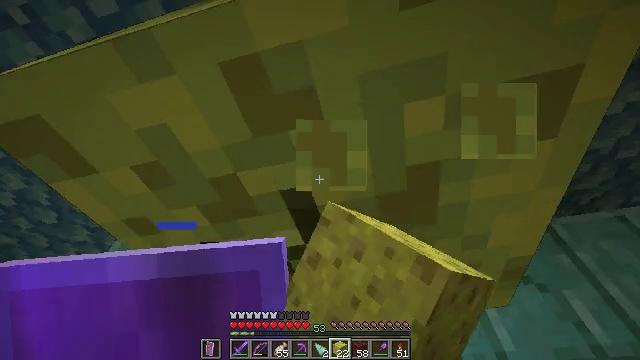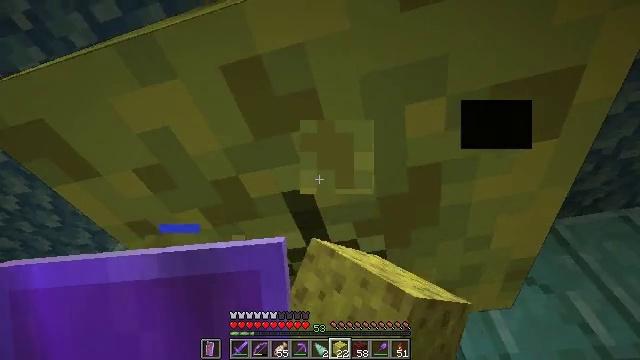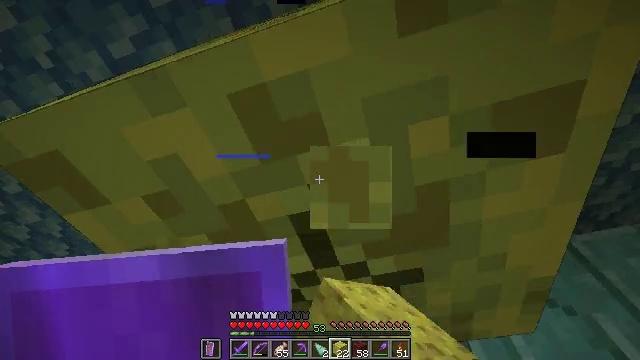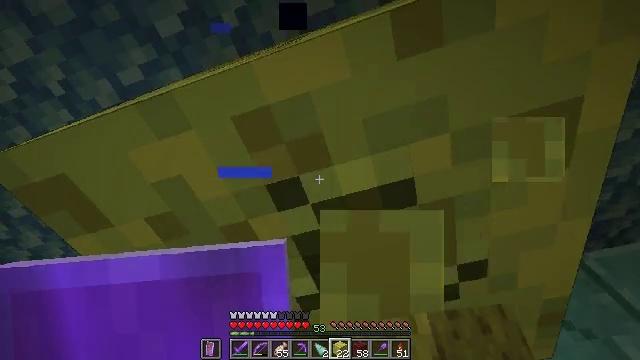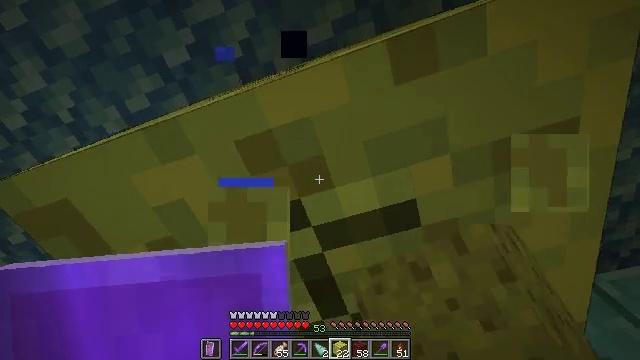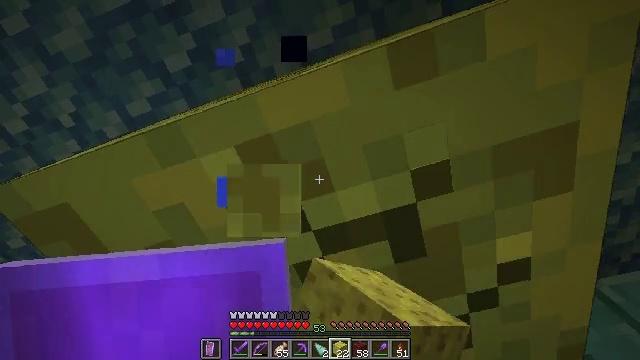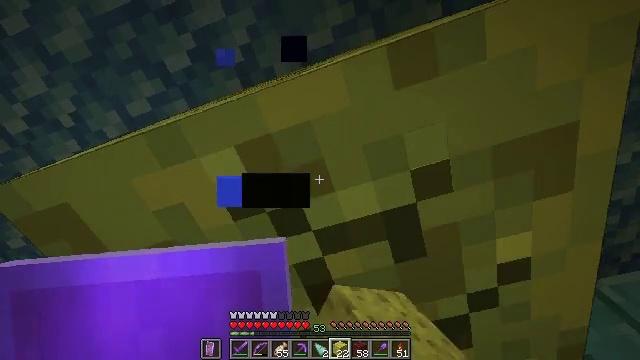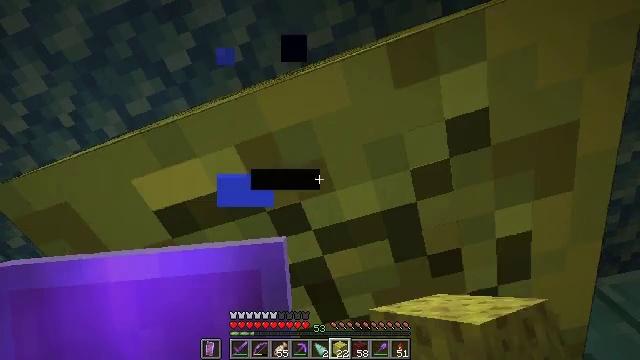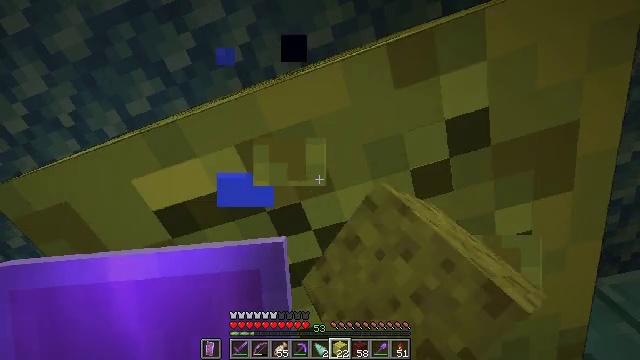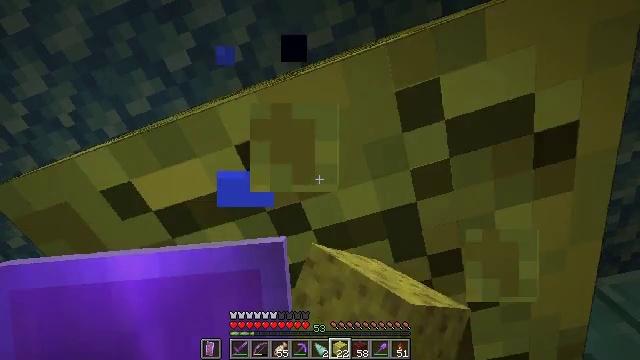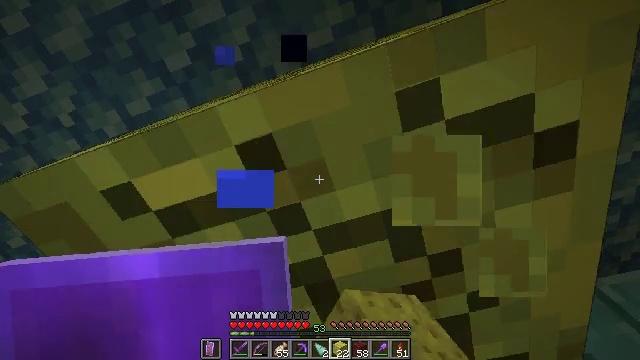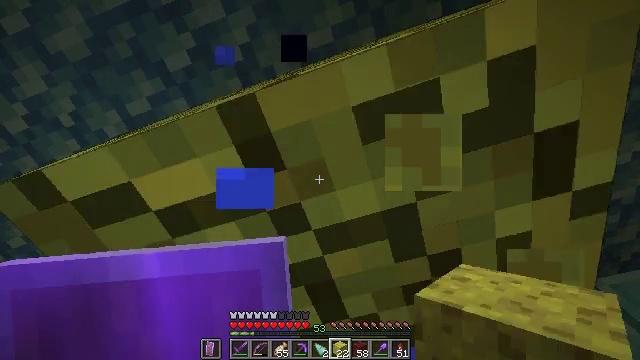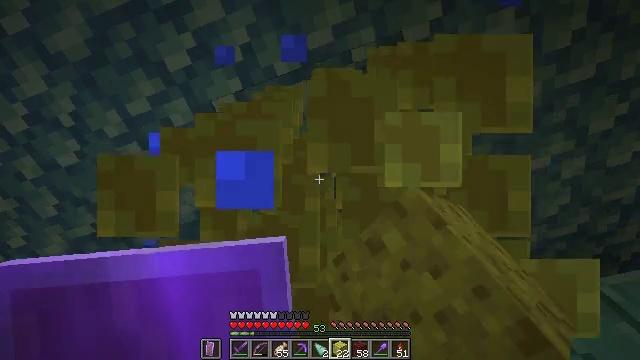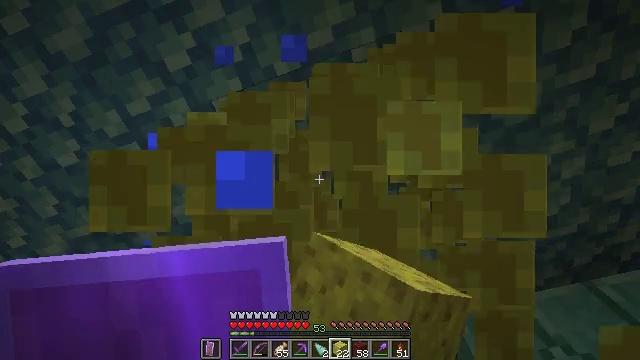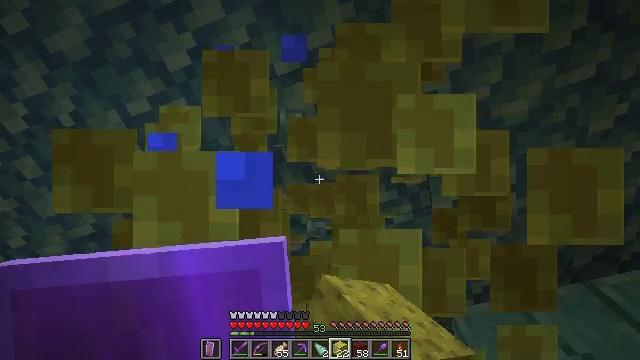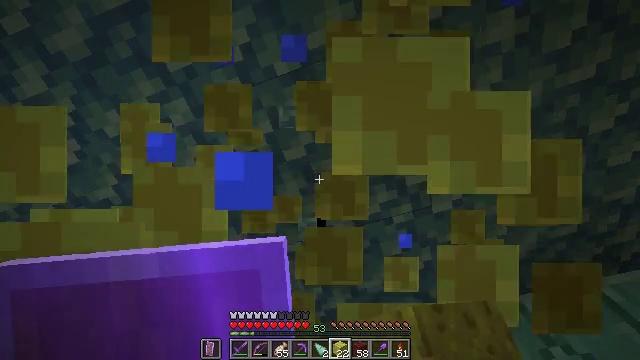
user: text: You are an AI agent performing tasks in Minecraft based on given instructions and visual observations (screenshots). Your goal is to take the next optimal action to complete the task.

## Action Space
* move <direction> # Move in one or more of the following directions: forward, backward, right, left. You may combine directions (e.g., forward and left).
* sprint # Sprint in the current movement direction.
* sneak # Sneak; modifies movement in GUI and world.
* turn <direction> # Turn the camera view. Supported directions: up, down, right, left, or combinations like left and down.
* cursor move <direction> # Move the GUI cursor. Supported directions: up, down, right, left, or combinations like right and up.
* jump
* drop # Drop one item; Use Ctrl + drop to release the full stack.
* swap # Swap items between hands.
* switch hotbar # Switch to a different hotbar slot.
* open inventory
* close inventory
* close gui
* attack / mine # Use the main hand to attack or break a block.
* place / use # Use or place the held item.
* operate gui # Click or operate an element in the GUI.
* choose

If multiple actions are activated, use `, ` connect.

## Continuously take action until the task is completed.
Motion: motion action
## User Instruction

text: Collect the wet sponge after mining.
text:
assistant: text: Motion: attack / mine
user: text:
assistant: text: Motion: turn left and up, attack / mine
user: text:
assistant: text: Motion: turn left and up, attack / mine
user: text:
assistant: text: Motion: turn up, attack / mine
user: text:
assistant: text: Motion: attack / mine
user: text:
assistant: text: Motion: attack / mine
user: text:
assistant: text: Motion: attack / mine
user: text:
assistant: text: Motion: attack / mine
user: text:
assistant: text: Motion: attack / mine
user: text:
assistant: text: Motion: attack / mine
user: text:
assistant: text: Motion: attack / mine
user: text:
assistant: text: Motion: attack / mine
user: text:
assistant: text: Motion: attack / mine
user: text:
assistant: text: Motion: attack / mine
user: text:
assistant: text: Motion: attack / mine
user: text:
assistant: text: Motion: attack / mine
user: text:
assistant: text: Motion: attack / mine
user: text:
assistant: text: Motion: attack / mine
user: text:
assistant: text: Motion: attack / mine
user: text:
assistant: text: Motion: turn left and down
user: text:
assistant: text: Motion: move forward, turn left and down
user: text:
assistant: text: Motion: move forward, turn left and down
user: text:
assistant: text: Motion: move forward, turn left and down
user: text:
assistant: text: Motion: move forward, turn left and down
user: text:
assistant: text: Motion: move forward, turn left and down
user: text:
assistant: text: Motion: move forward, turn left and down
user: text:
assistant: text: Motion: move forward, turn left and down
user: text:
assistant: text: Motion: move forward, turn left and down
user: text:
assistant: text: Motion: move forward, turn left and down
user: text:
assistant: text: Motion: move forward, turn left and down